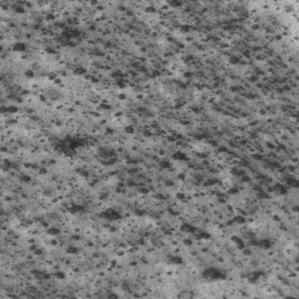
Label: frost